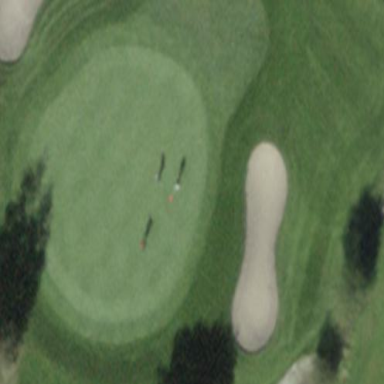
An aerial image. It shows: Picturesque green golfing area with grass land use.